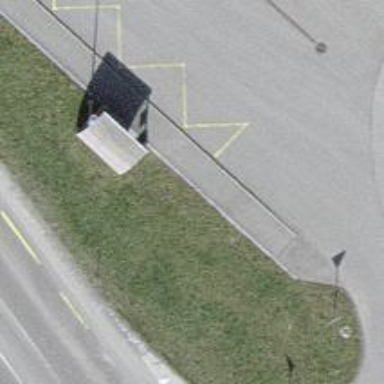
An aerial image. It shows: Bus stop with platform for public transport.